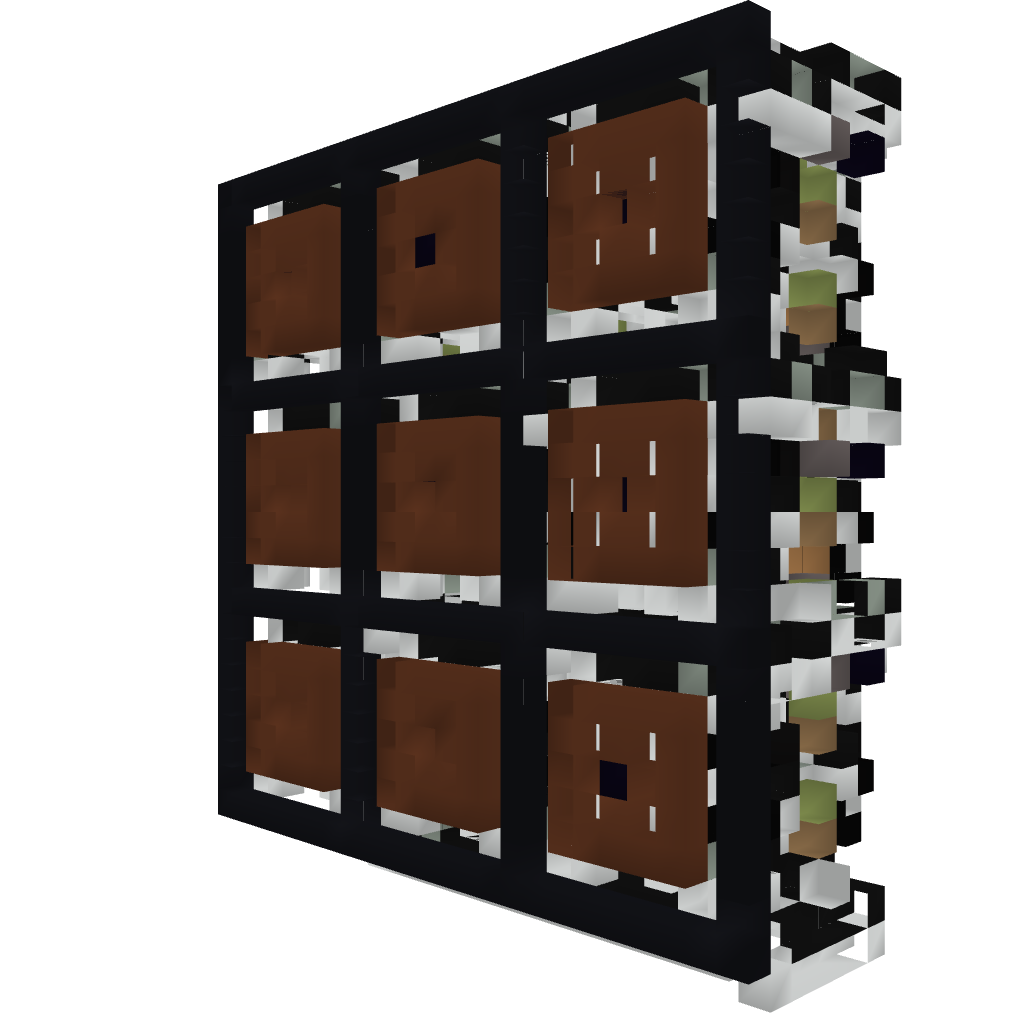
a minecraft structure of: Compact Tic-Tac-Toe  -  Designed for Flying / Creative